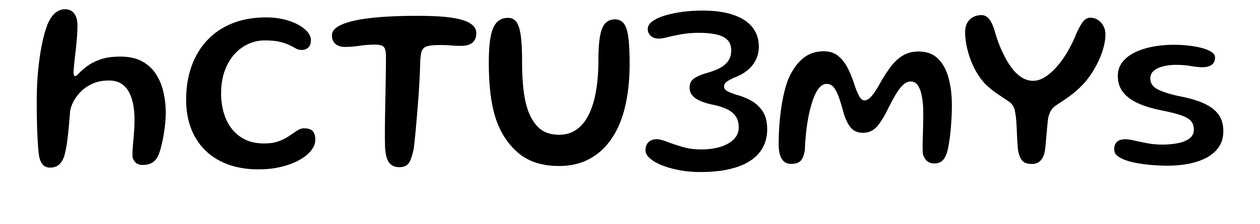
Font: Gluten_Regular